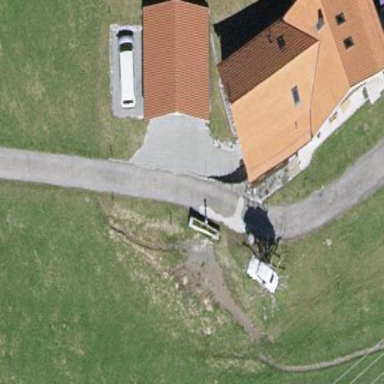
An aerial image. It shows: Simple house.